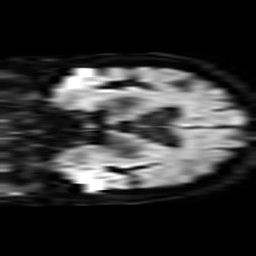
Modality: TRACE
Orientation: coronal
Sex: female
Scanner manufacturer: philips
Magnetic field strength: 3 T
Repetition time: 3.082 s
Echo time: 0.076 s